Question: I have a vertical 'LinearLayout' with four horizontal 'LinearLayouts'. Each horizontal layout contains 4 'Buttons'. I want the 'Buttons' in each horizontal 'LinearLayout' to fill the screen width evenly. Currently it looks like this:

The first 'Button' of each row takes up all the width and the other 3 'Buttons' per row are not visible. Does anyone know how I can fix this?
'''
<LinearLayout
android:id = "@+id/ll_screen_bttns"
android:layout_width="wrap_content"
android:layout_height="wrap_content"
android:layout_marginTop="20dp"
android:orientation="vertical"
>
<LinearLayout
android:id="@+id/ll1"
android:layout_width="fill_parent"
android:layout_height="wrap_content"
android:orientation="horizontal"
android:layout_weight = "1">
<Button
android:id="@+id/button0"
android:layout_width="fill_parent"
android:layout_height="@dimen/size"
android:background="@drawable/button"
android:onClick="ButtonOnClick"
android:tag="0"/
/>
<Button
android:id="@+id/button1"
android:layout_width="fill_parent"
android:layout_height="@dimen/size"
android:background="@drawable/button"
android:onClick="ButtonOnClick"
android:tag="0"
/>
<Button
android:id="@+id/button2"
android:layout_width="fill_parent"
android:layout_height="@dimen/size"
android:background="@drawable/button"
android:onClick="ButtonOnClick"
android:tag="0"
/>
<Button
android:id="@+id/button3"
android:layout_width="fill_parent"
android:layout_height="@dimen/size"
android:background="@drawable/button"
android:onClick="ButtonOnClick"
android:tag="0"
/>
</LinearLayout>
<LinearLayout
android:id="@+id/ll2"
android:layout_width="fill_parent"
android:layout_height="wrap_content"
android:orientation="horizontal"
android:layout_weight = "1">
<Button
android:id="@+id/button4"
android:layout_width="fill_parent"
android:layout_height="@dimen/size"
android:background="@drawable/button"
android:onClick="ButtonOnClick"
android:tag="0"
/>
<Button
android:id="@+id/button5"
android:layout_width="fill_parent"
android:layout_height="@dimen/size"
android:background="@drawable/button"
android:onClick="ButtonOnClick"
android:tag="0"
/>
<Button
android:id="@+id/button6"
android:layout_width="fill_parent"
android:layout_height="@dimen/size"
android:background="@drawable/button"
android:onClick="ButtonOnClick"
android:tag="0"
/>
<Button
android:id="@+id/button7"
android:layout_width="fill_parent"
android:layout_height="@dimen/size"
android:background="@drawable/button"
android:onClick="ButtonOnClick"
android:tag="0"
/>
</LinearLayout>
<LinearLayout
android:id="@+id/ll3"
android:layout_width="fill_parent"
android:layout_height="wrap_content"
android:orientation="horizontal"
android:layout_weight = "1">
<Button
android:id="@+id/button8"
android:layout_width="fill_parent"
android:layout_height="@dimen/size"
android:background="@drawable/button"
android:onClick="ButtonOnClick"
android:tag="0"
/>
<Button
android:id="@+id/button9"
android:layout_width="fill_parent"
android:layout_height="@dimen/size"
android:background="@drawable/button"
android:onClick="ButtonOnClick"
android:tag="0"
/>
<Button
android:id="@+id/button10"
android:layout_width="fill_parent"
android:layout_height="@dimen/size"
android:background="@drawable/button"
android:onClick="ButtonOnClick"
android:tag="0"
/>
<Button
android:id="@+id/button11"
android:layout_width="fill_parent"
android:layout_height="@dimen/size"
android:background="@drawable/button"
android:onClick="ButtonOnClick"
android:tag="0"
/>
</LinearLayout>
<LinearLayout
android:id="@+id/ll4"
android:layout_width="fill_parent"
android:layout_height="wrap_content"
android:orientation="horizontal"
android:layout_weight = "1">
<Button
android:id="@+id/button12"
android:layout_width="fill_parent"
android:layout_height="@dimen/size"
android:background="@drawable/button"
android:onClick="ButtonOnClick"
android:tag="0"
/>
<Button
android:id="@+id/button13"
android:layout_width="fill_parent"
android:layout_height="@dimen/size"
android:background="@drawable/button"
android:onClick="ButtonOnClick"
android:tag="0"
/>
<Button
android:id="@+id/button14"
android:layout_width="fill_parent"
android:layout_height="@dimen/size"
android:background="@drawable/button"
android:onClick="ButtonOnClick"
android:tag="0"
/>
<Button
android:id="@+id/button15"
android:layout_width="fill_parent"
android:layout_height="@dimen/size"
android:background="@drawable/button"
android:onClick="ButtonOnClick"
android:tag="0"
/>
</LinearLayout>
</LinearLayout>
'''
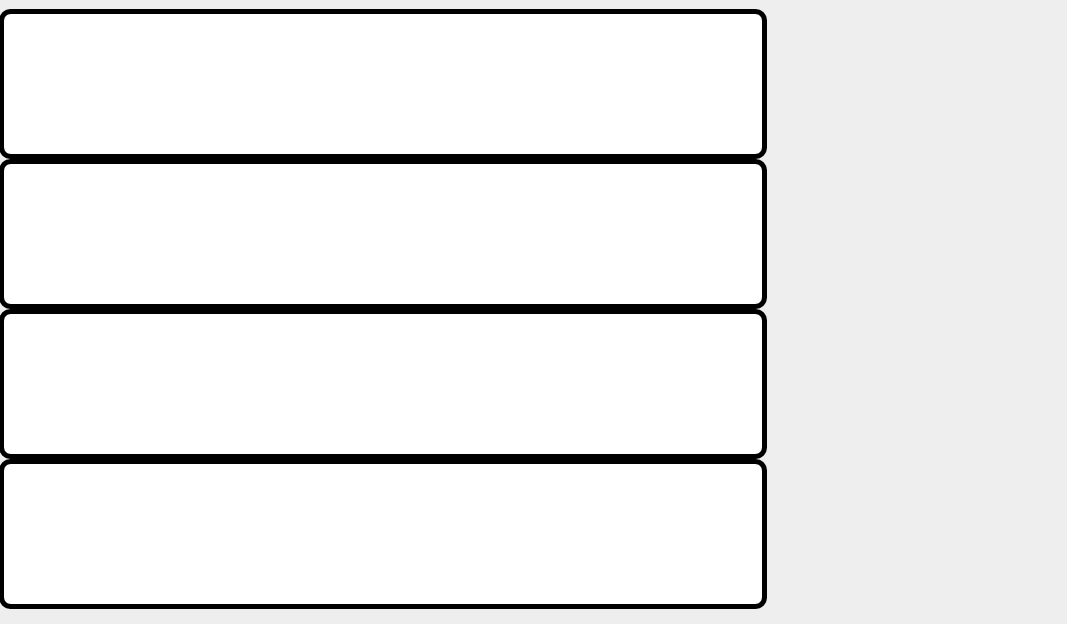
Answer: Abstract XML:
'''
<LinearLayout
xmlns:android="http://schemas.android.com/apk/res/android"
android:layout_width="match_parent"
android:layout_height="wrap_content"
android:orientation="vertical">
<LinearLayout
android:layout_width="match_parent"
android:layout_height="wrap_content"
android:orientation="horizontal">
<Button
android:layout_width="0dp"
android:layout_height="@dimen/size"
android:layout_weight="1" />
<Button
android:layout_width="0dp"
android:layout_height="@dimen/size"
android:layout_weight="1" />
<Button
android:layout_width="0dp"
android:layout_height="@dimen/size"
android:layout_weight="1" />
<Button
android:layout_width="0dp"
android:layout_height="@dimen/size"
android:layout_weight="1" />
</LinearLayout>
.
.
.
</LinearLayout>
'''